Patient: sex M, age 65
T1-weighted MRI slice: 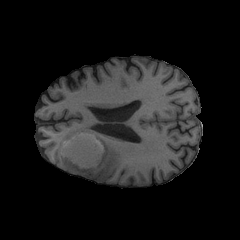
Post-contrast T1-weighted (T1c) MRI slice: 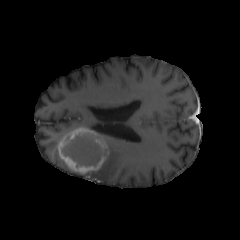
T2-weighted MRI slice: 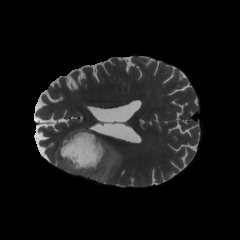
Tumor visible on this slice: yes
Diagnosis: Glioblastoma, IDH-wildtype
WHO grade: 4